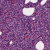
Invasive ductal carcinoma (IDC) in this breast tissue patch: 1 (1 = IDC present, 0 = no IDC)